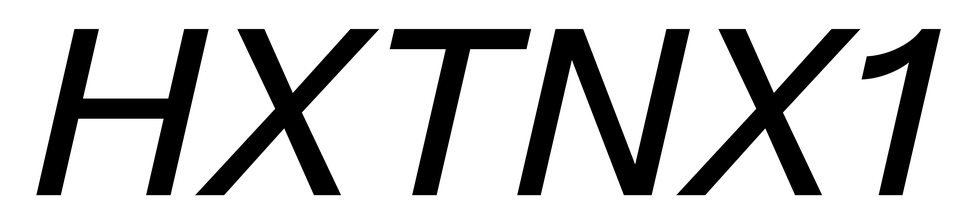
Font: InstrumentSans-Italic_Medium_Italic